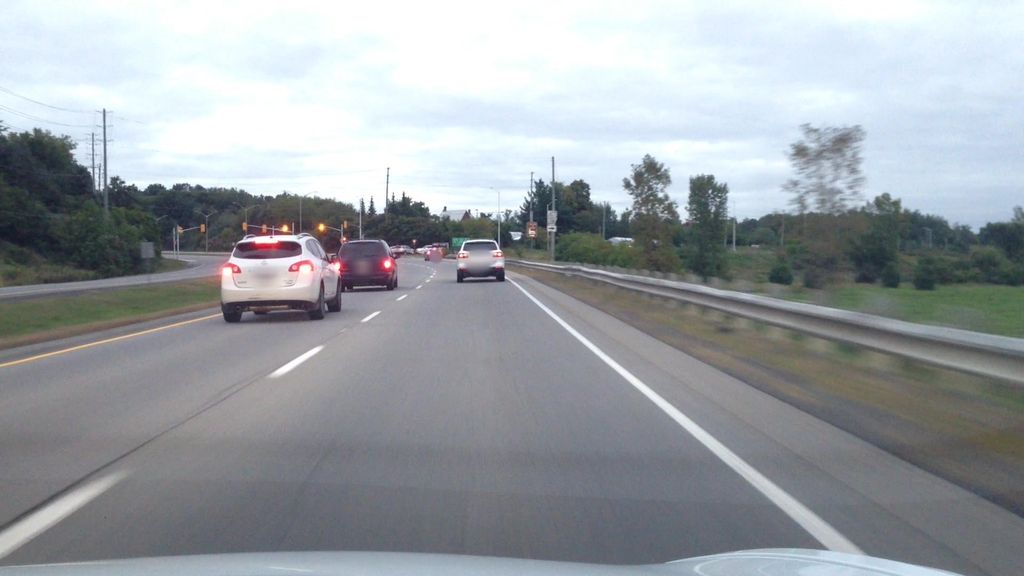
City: ottawa-gatineau